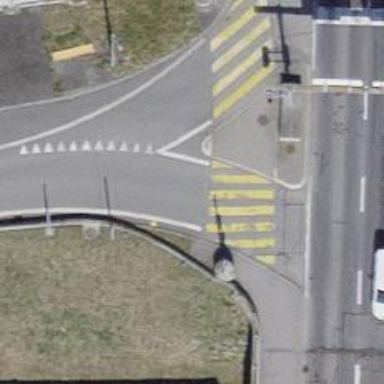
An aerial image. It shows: Kerb barrier.